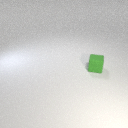
small green rubber cube